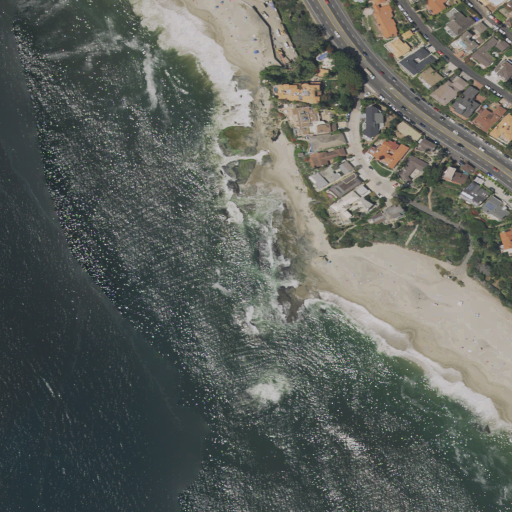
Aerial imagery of cape in California named Aliso Point containing open water, medium intensity development, low intensity development, high intensity development, open development, and herbaceous wetlands